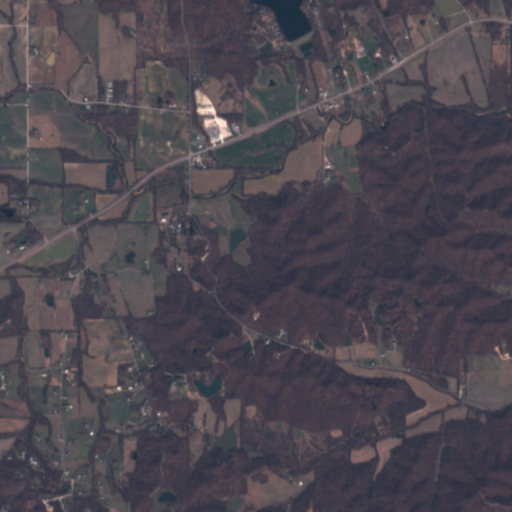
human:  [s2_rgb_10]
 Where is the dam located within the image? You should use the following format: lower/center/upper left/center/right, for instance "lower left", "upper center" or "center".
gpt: The dam is located in the upper center of the image.
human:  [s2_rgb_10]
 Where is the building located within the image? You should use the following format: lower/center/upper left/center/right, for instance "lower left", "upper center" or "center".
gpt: The building is located in the upper right of the image.
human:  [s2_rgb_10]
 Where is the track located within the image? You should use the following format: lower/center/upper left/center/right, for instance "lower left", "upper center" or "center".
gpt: There is no track in the image.